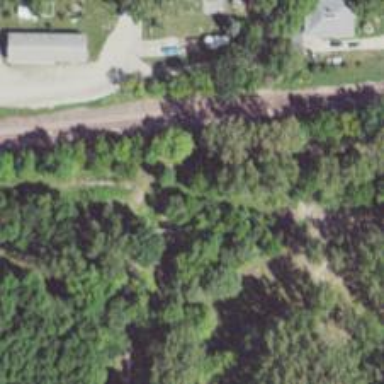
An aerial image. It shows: Disused railway spur service.